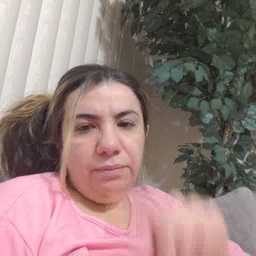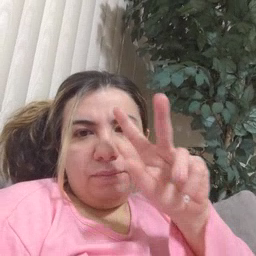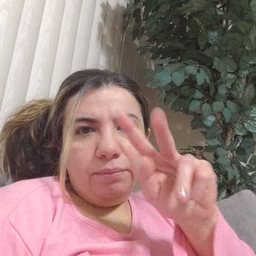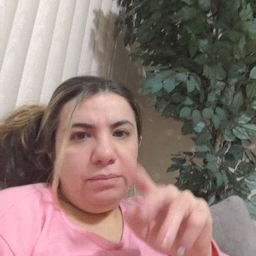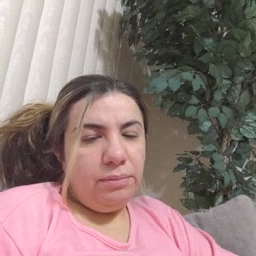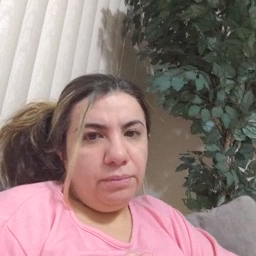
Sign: TV